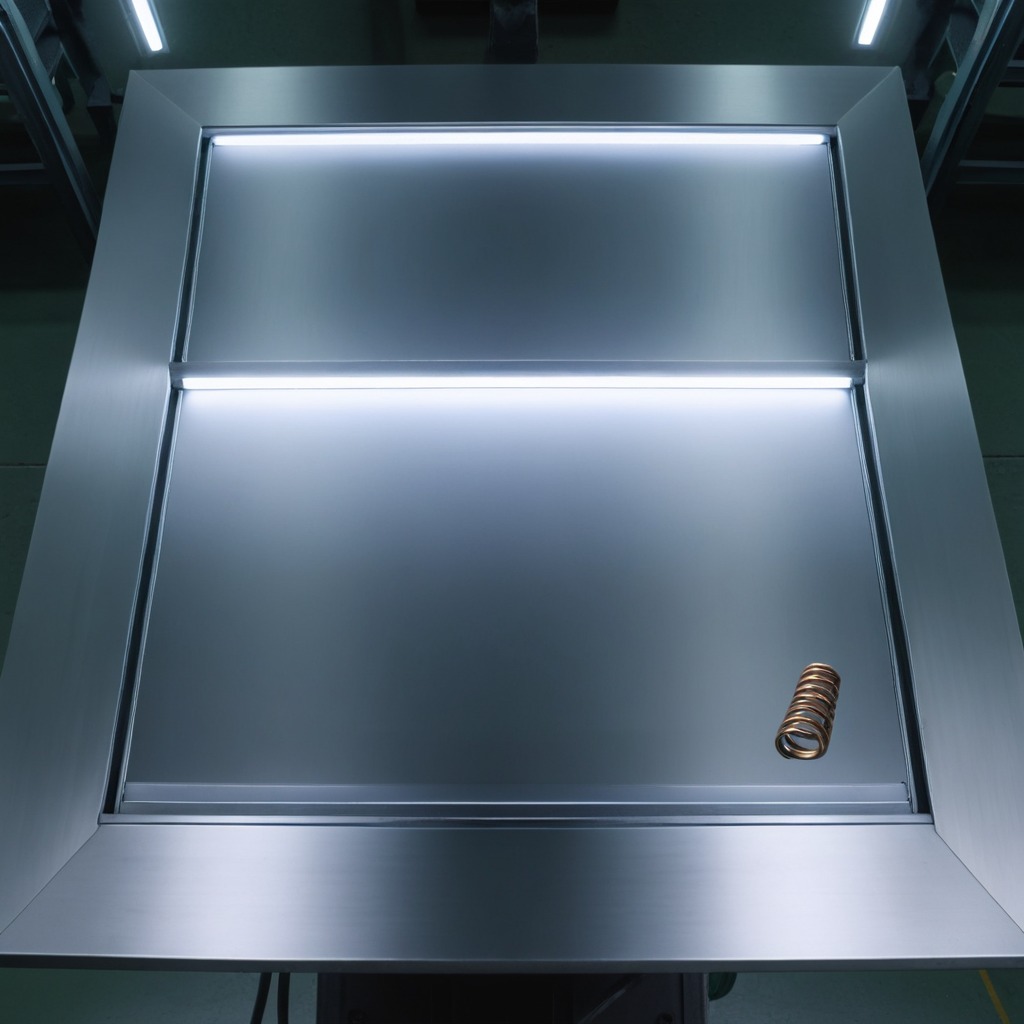
A coiled metal spring is lying on the metal table in a machine shop under fluorescent lights.